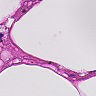
Metastatic tissue present: no